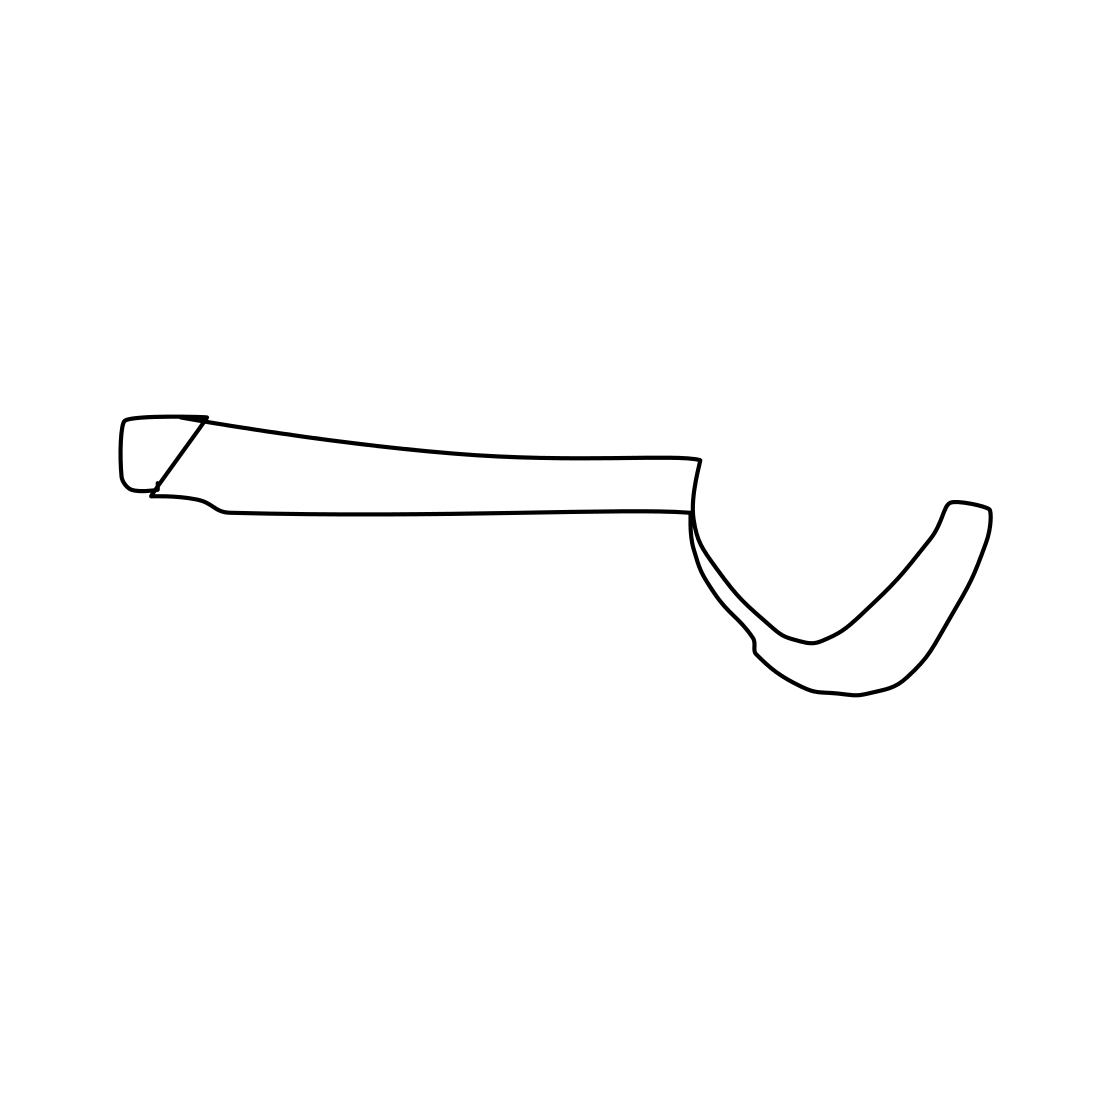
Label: bottle opener